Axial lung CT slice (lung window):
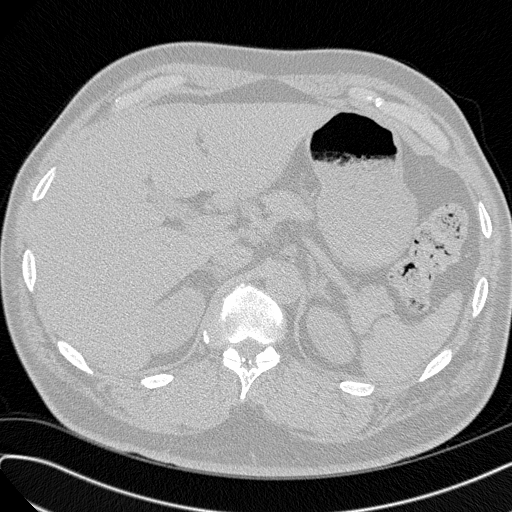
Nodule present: no